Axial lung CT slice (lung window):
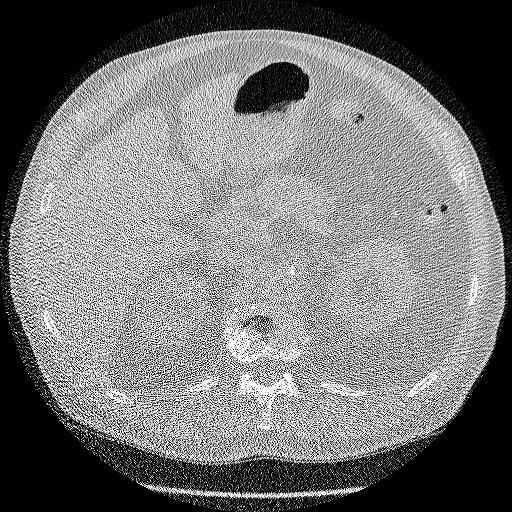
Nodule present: no